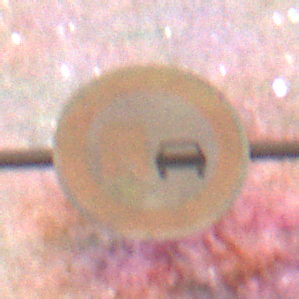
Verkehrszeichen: UeberholverbotKraftfahrzeuge
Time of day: Night
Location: Outdoor (Nature)
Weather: Clear
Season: NotSpecified
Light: Natural